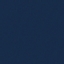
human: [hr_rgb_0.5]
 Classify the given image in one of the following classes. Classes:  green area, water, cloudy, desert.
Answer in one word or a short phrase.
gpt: water